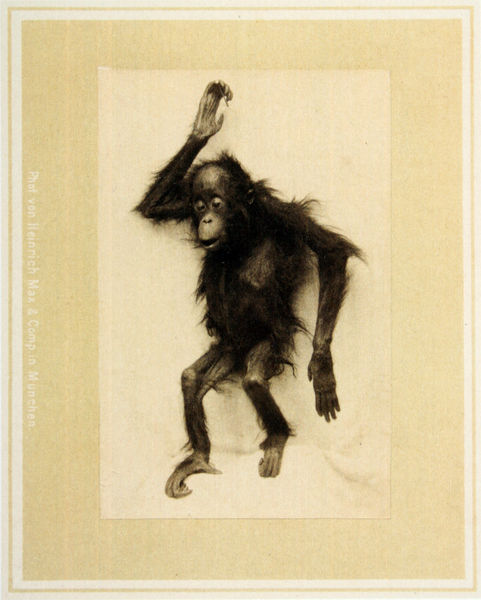
Titel: Aufnahme eines jungen toten Orang-Utans
Künstler: Heinrich Max
Standort: Nürnberg
Institution: Germanisches Nationalmuseum
Schlagwörter: fuß, hand, gelb, bewegung, finger, geste, hell, nase, ohr, schwarz, weiss, zeichnung, tier, tuch, arm, arme, augen, gesicht, rahmen, stehen, tod, tof, tot, hände, haare, tanzen, traurig, affe, beine, fell, bein, füße, papier, schlafend, haltung, studie, monochrom, baby, liegend, freude, foto, fotografie, krank, münchen, beschriftung, haarig, krallen, schnauze, maul, schimpanse, biologie, gorilla, freuen, orang utan, urang utan, tanze, affenbaby, ksitzend